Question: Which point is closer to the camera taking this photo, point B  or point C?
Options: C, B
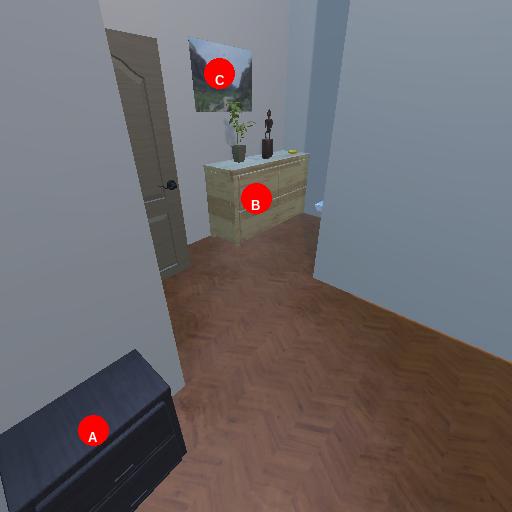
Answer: C